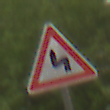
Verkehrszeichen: DoppelkurveZunaechstLinks
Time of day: MorningAfternoon
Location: Outdoor (Nature)
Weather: Overcast
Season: NotSpecified
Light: Natural